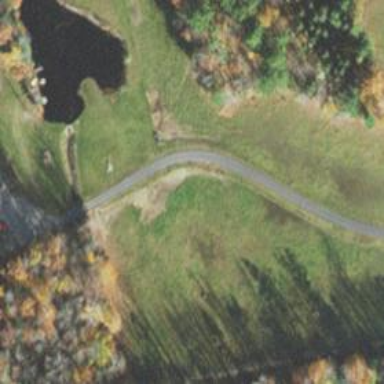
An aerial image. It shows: Driveway.